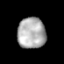
Tissue: prostate
Cell type: Myeloid cells
Senescence score: 0.2849
Nuclear area (px): 856
Mean DAPI intensity: 174.484